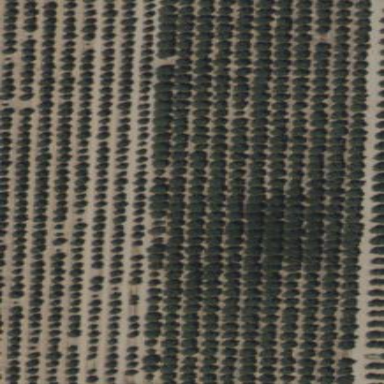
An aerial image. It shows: Orange orchard with beautiful orange trees.